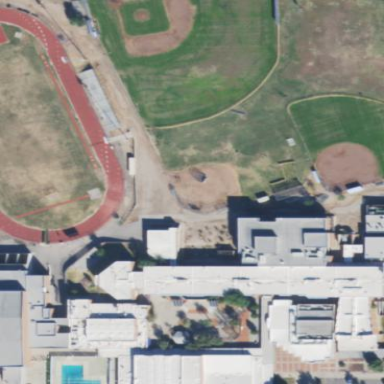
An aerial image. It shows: School building.